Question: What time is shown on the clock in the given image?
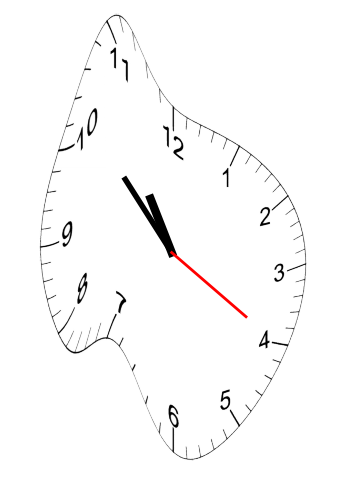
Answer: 10:52:20